Interaction volume radius: 10 \u00c5
Interaction volume height: 25 \u00c5
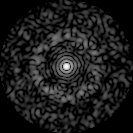
Disorder parameter: 0.8479